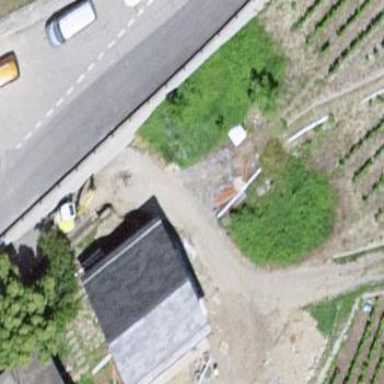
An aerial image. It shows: Detached building.